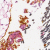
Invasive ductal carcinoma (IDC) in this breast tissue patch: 0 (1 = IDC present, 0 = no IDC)